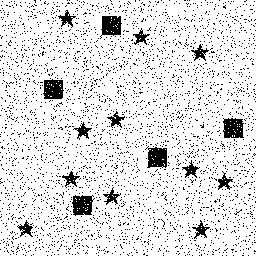
Squares: 5
Triangles: 0
Stars: 11
Total shapes: 16